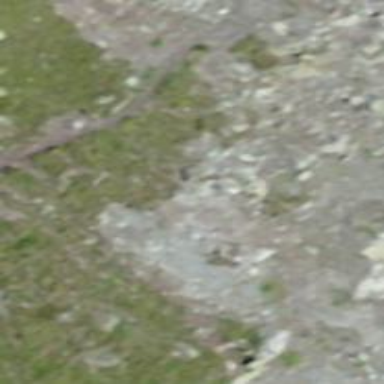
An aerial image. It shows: Footway with rocky surface.